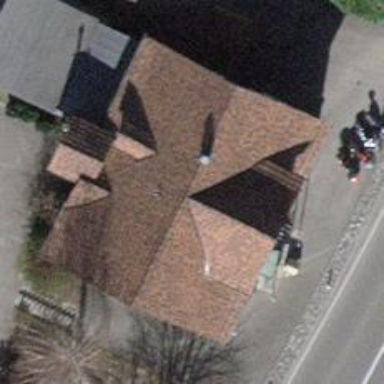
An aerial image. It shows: Restaurant.